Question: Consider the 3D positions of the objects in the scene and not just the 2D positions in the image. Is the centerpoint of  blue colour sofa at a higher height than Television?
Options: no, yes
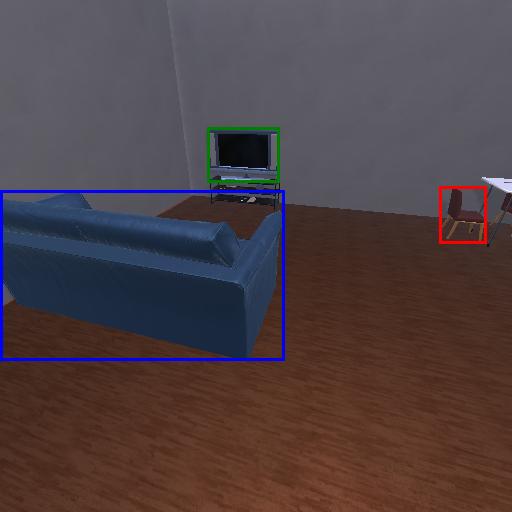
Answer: no